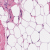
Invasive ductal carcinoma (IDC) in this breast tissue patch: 0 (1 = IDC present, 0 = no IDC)